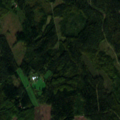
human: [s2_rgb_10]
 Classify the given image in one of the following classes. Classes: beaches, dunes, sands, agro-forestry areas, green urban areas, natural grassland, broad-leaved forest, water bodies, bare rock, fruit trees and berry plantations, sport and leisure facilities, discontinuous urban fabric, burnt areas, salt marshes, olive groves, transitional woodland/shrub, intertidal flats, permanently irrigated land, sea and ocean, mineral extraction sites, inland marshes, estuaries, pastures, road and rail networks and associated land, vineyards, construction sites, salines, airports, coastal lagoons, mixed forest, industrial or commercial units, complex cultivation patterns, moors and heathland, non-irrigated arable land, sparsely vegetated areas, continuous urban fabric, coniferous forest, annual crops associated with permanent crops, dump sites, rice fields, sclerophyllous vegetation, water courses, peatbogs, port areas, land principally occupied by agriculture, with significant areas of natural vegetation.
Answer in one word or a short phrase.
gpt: coniferous forest, mixed forest